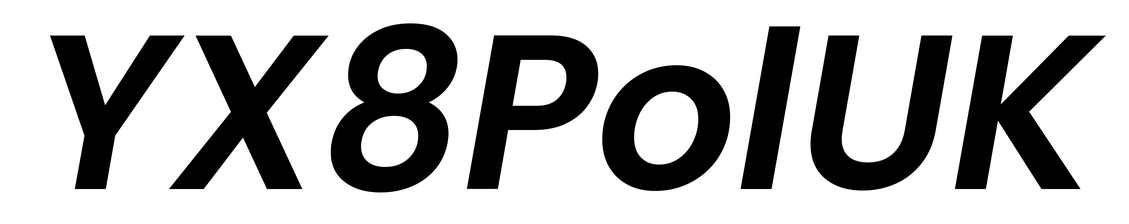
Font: Poppins-SemiBoldItalic